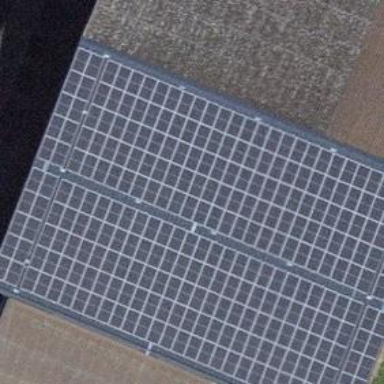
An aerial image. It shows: Solar power generator using photovoltaic panels.